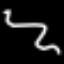
Label: squiggle